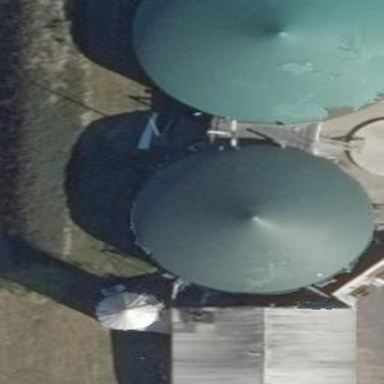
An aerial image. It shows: Digester building.